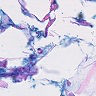
Metastatic tissue present: no